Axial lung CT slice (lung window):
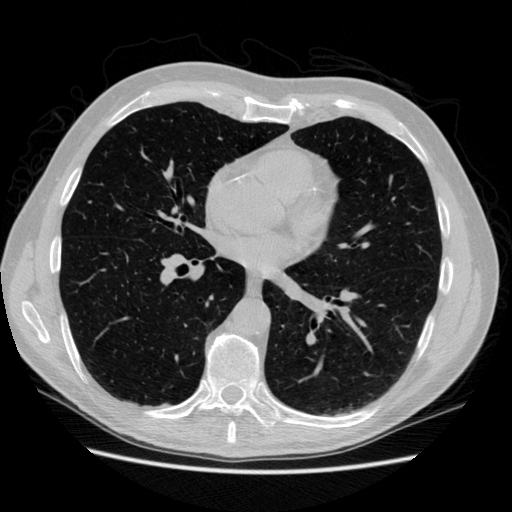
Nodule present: no